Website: lowes
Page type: payment
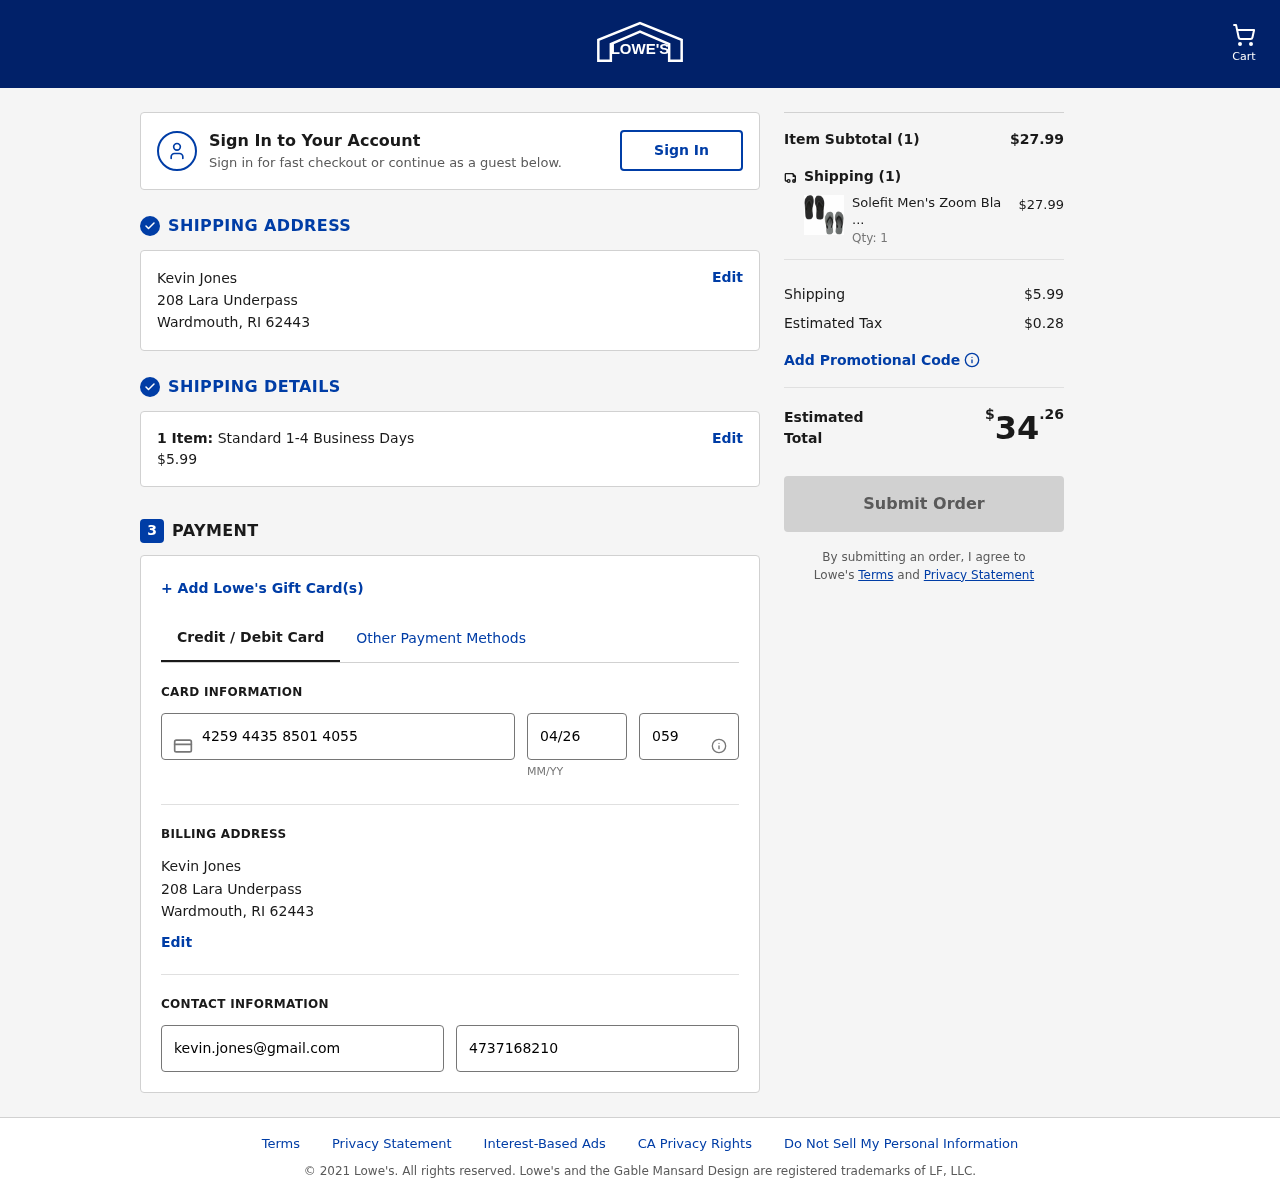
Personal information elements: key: PII_CARD_CVV
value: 059
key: PII_CARD_EXPIRY
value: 04/26
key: PII_CARD_NUMBER
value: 4259 4435 8501 4055
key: PII_CITY
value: Wardmouth
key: PII_EMAIL
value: kevin.jones@gmail.com
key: PII_FULLNAME
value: Kevin Jones
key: PII_PHONE
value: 4737168210
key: PII_POSTCODE
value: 62443
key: PII_STATE_ABBR
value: RI
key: PII_STREET
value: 208 Lara Underpass
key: PII_FULLNAME2
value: Kevin Jones
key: PII_STREET2
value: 208 Lara Underpass
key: PII_CITY2
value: Wardmouth
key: PII_STATE_ABBR2
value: RI
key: PII_POSTCODE2
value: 62443
Product elements: key: PRODUCT1_NAME
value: Solefit Men's Zoom Black & Olive Flip-Flops Pack of 2-6 UK (40 EU) (SLFT-0101-0106)
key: PRODUCT1_PRICE
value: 27.99
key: PRODUCT1_QUANTITY
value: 1
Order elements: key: ORDER_NUM_ITEMS
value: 1
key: ORDER_SHIPPING_COST
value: $5.99
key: ORDER_NUM_ITEMS2
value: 1
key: ORDER_SUBTOTAL
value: $27.99
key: ORDER_NUM_ITEMS3
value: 1
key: ORDER_SHIPPING_COST2
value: $5.99
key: ORDER_TAX
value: $0.28
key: ORDER_TOTAL
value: $34.26